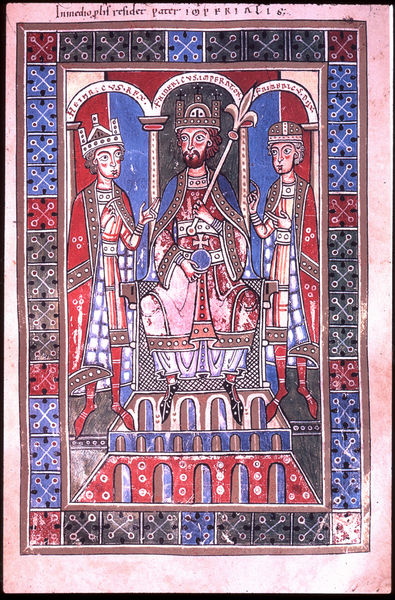
Titel: Welfenchronik
Standort: Herkunftsort: Weingarten (EU - D - BW)
Institution: Fulda, Hessische Landesbibliothek
Schlagwörter: blau, mann, frau, männer, schwarz, säule, säulen, rot, rahmen, mantel, drei, krone, schrift, bogen, rand, kaiser, könig, lanze, thron, socken, bögen, buch, kreuz, seite, illustration, text, tron, lilie, arkaden, kreuze, herzog, prinz, reichtum, könige, königin, handschrift, zepter, szepter, kronen, buchmalerei, reichsapfel, codex